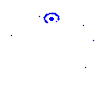
Particle: kaon